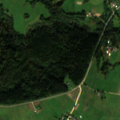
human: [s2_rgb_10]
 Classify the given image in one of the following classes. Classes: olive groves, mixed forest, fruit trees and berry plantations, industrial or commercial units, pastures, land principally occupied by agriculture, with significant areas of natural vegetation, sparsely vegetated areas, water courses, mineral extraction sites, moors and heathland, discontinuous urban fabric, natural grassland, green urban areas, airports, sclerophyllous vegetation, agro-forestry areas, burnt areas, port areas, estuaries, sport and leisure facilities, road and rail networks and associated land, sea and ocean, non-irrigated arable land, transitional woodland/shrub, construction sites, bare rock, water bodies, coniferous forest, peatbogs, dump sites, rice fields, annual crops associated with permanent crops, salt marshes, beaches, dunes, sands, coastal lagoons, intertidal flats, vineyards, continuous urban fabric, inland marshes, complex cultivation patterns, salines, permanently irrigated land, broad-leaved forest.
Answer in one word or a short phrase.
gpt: pastures, complex cultivation patterns, broad-leaved forest, coniferous forest, mixed forest, transitional woodland/shrub